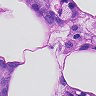
Metastatic tissue present: yes